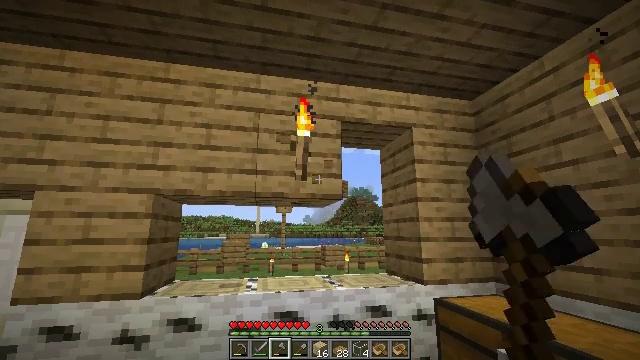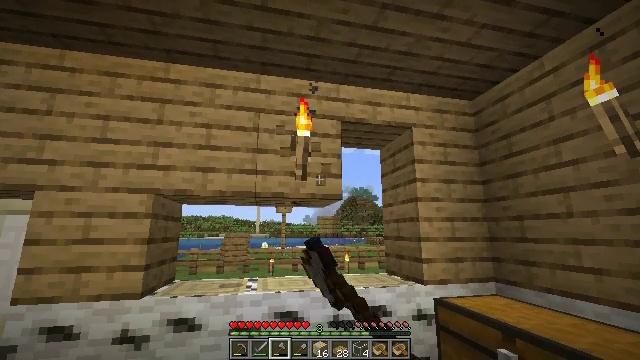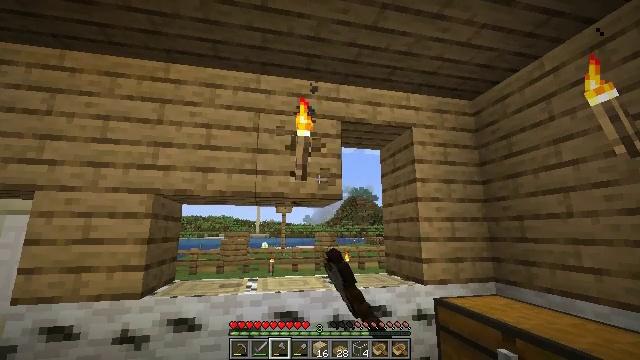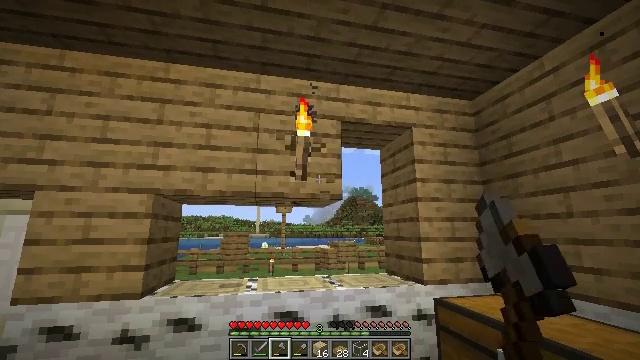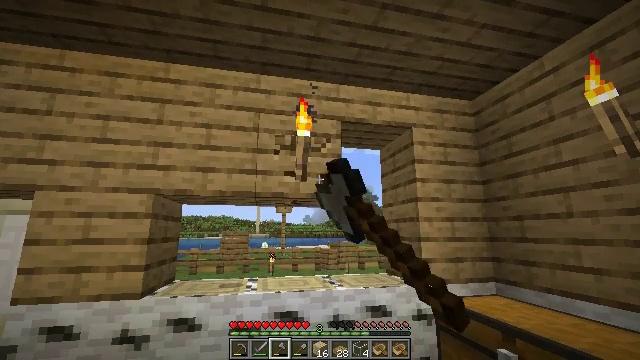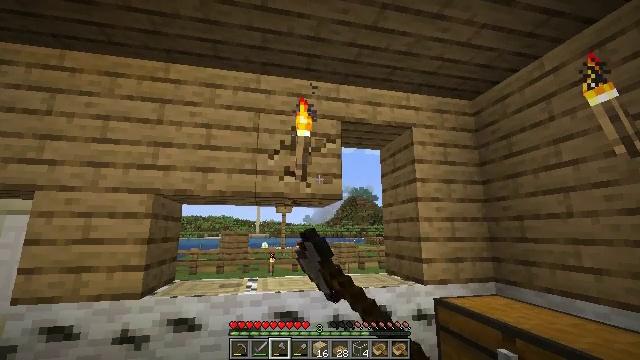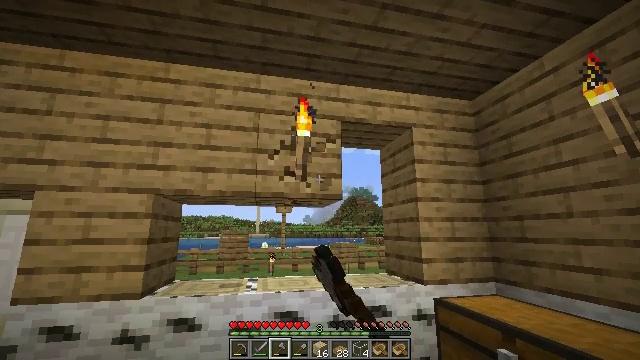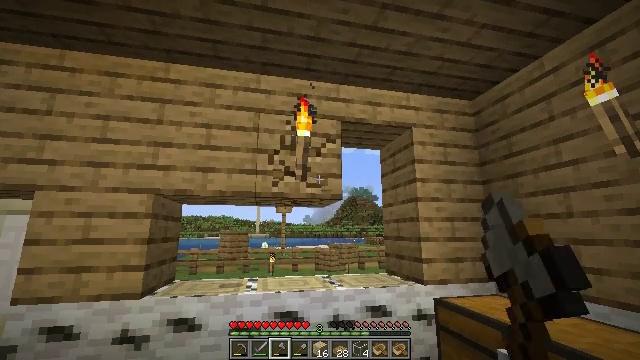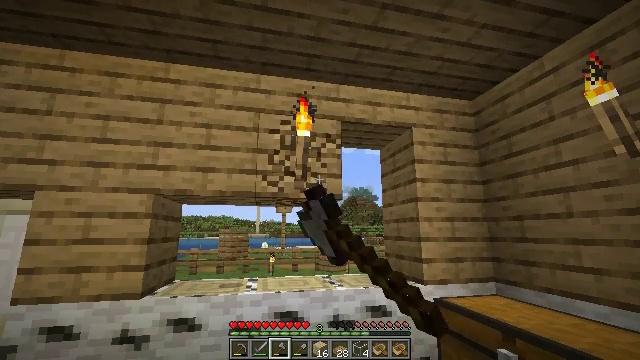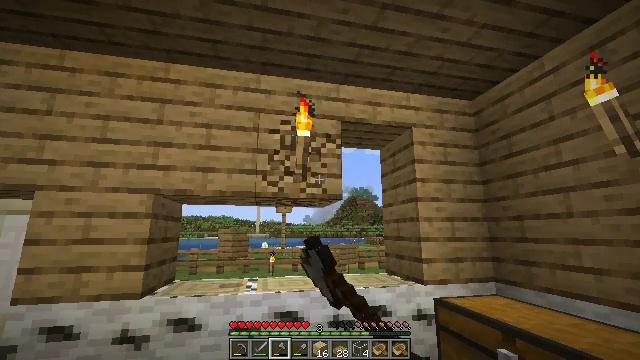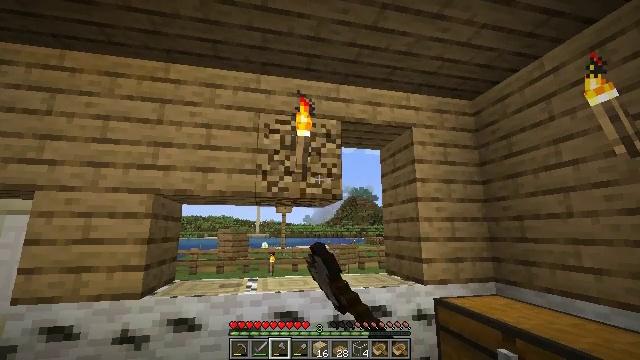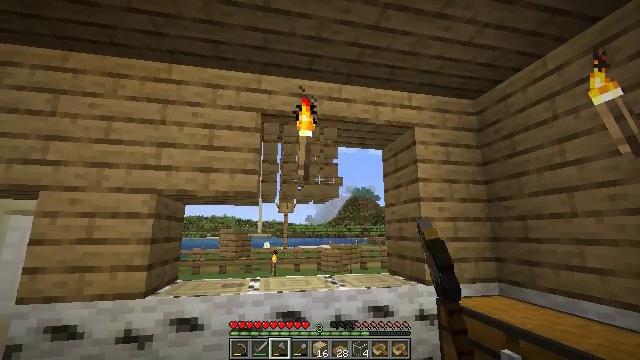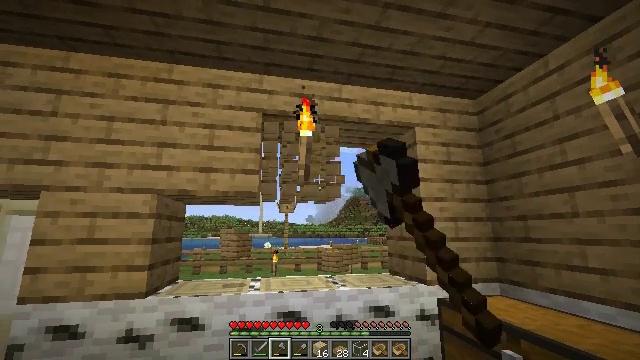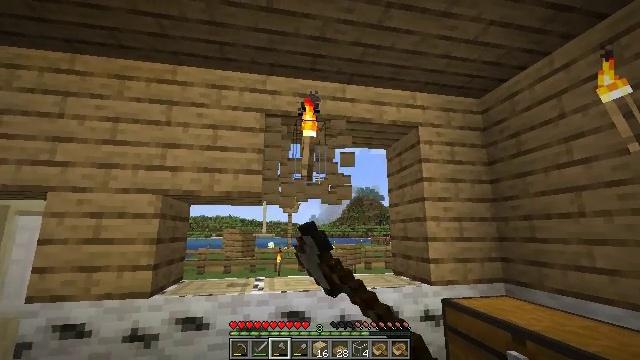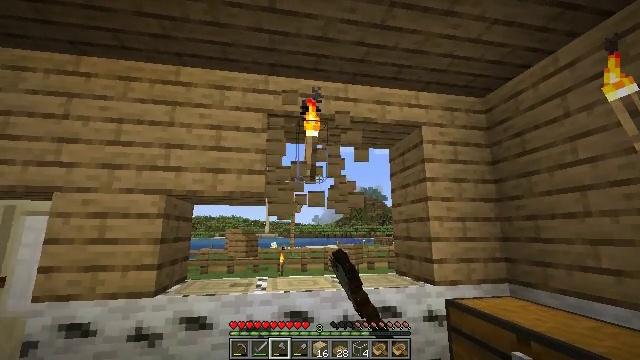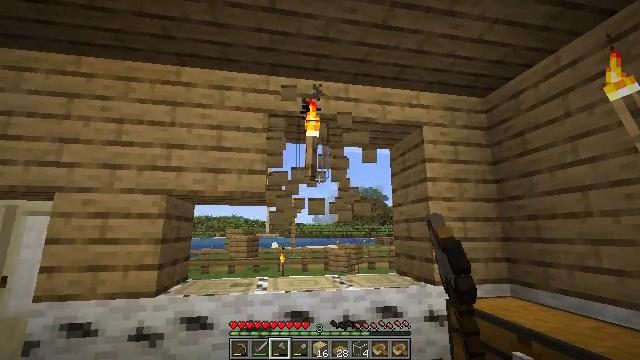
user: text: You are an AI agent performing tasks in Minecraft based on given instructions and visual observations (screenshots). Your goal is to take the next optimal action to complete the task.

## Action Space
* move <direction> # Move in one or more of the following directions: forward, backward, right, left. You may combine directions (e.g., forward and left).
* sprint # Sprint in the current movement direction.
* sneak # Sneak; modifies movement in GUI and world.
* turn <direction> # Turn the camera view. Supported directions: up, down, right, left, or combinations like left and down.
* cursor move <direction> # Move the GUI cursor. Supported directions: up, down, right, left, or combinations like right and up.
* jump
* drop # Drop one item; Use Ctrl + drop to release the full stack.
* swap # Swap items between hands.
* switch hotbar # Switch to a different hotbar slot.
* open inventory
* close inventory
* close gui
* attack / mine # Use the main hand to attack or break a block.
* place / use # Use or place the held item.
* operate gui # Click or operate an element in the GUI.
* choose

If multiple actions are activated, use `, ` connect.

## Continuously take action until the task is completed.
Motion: motion action
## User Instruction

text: Collect the oak planks from the structure.
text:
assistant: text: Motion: attack / mine
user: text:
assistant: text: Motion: attack / mine
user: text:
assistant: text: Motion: attack / mine
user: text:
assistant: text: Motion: attack / mine
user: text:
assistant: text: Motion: attack / mine
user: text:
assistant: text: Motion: attack / mine
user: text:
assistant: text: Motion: attack / mine
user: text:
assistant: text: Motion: attack / mine
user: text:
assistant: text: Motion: attack / mine
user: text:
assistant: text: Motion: attack / mine
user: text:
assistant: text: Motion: attack / mine
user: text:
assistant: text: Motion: attack / mine
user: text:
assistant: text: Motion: attack / mine
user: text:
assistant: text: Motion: attack / mine
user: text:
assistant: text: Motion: attack / mine
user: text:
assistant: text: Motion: turn left, attack / mine
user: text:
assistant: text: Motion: turn left, attack / mine
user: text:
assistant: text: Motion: turn left, attack / mine
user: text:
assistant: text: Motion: turn left, attack / mine
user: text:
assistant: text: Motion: attack / mine
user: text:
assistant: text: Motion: attack / mine
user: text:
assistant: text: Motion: attack / mine
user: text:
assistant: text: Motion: turn left, attack / mine
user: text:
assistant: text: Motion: attack / mine
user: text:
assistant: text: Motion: attack / mine
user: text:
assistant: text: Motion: attack / mine
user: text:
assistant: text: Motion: attack / mine
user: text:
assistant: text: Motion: turn left, attack / mine
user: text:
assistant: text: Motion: attack / mine
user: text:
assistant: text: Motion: attack / mine